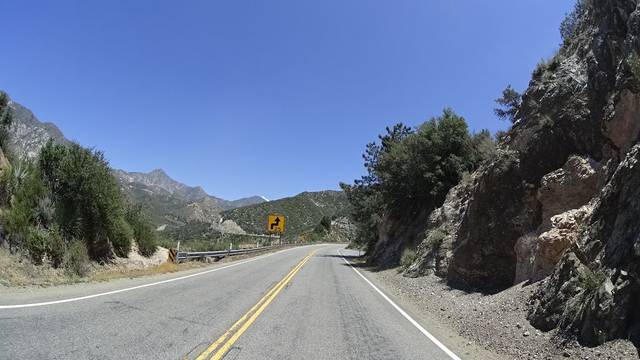
Region: Mexico
Coordinates: 34.269, -118.165